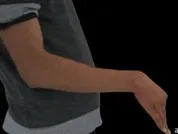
Pictures showing clinical ranges of motion of the wrist after one-year follow-up. Palmar flexion.
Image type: medical_photograph (skin_photograph)